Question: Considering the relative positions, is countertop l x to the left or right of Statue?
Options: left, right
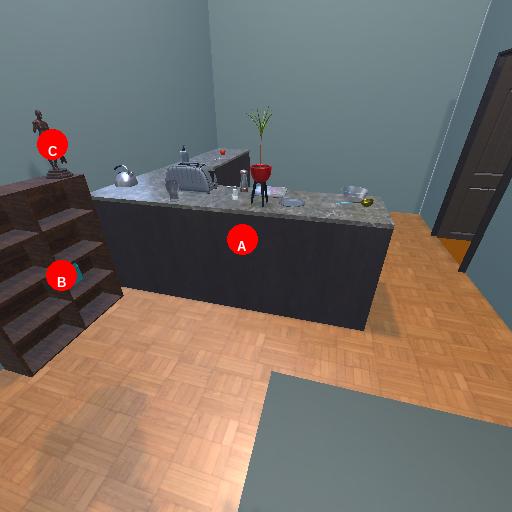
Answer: left